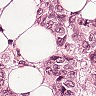
Metastatic tissue present: yes